Question: UITextView is cutting off text in the middle of a line. Screenshot (intentionally large so the issue is visible):

The bottom part of the [] characters is being chopped off, as are the characters in the words "bear it" (most visible on the 'a'). The text is being rendered with an NSAttributedString and setting the paragraphSpacing style appears to do nothing. Any ideas?
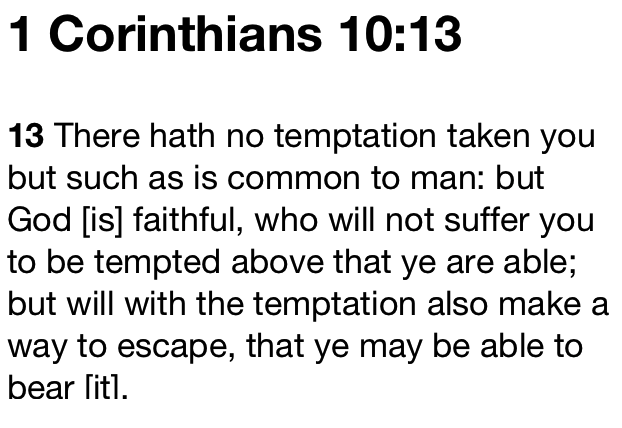
Answer: It had something to do with 'NSParagraphStyle.paragraphSpacingBefore'. When I set the before paragraph spacing back to 0, the problem disappeared. I used 'UITextView.contentInset' as a workaround to implement padding at the top of the view.